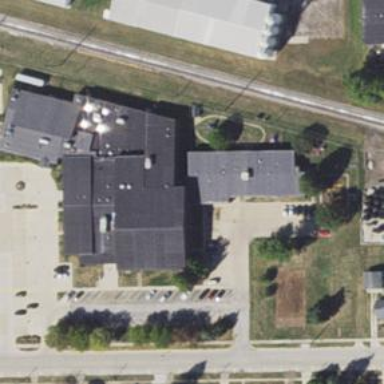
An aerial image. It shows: Community center building.